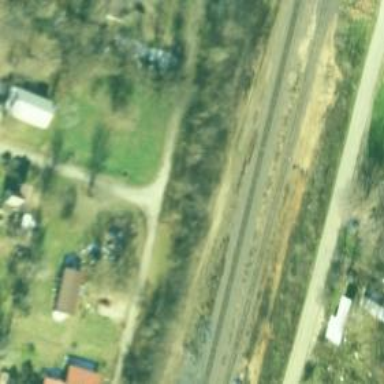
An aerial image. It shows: Railway track.